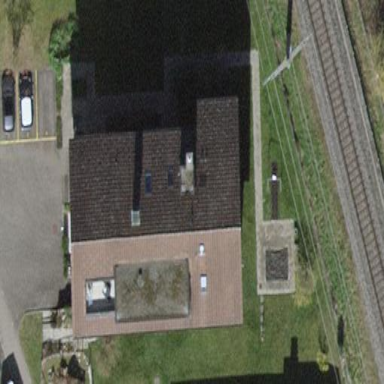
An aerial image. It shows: Gabled roof building with tile roofing. It consists of apartments.